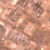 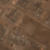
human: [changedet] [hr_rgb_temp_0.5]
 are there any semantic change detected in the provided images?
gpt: There is no change to mention.